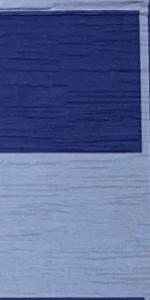
Label: Empty